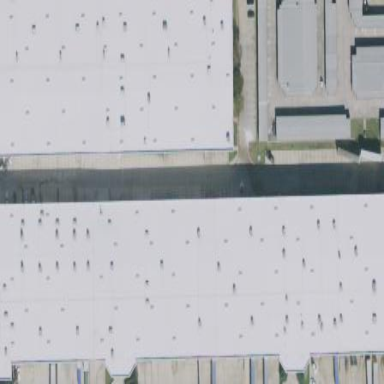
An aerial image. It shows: Warehouse.